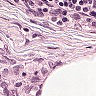
Metastatic tissue present: no